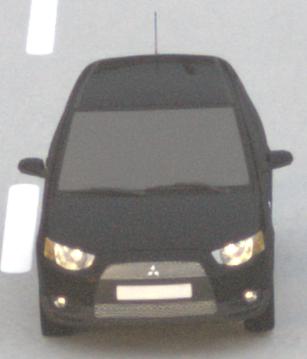
Make: Mitsubishi
Model: Colt 1.1
Detailed model: Colt (VI)
Model produced from: 2008/11
Model produced until: 2010/10
Doors: 3
Color: black
Road condition: dry road
Daytime: sunrise or sunset
Contrast: low contrast